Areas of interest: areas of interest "Temple"
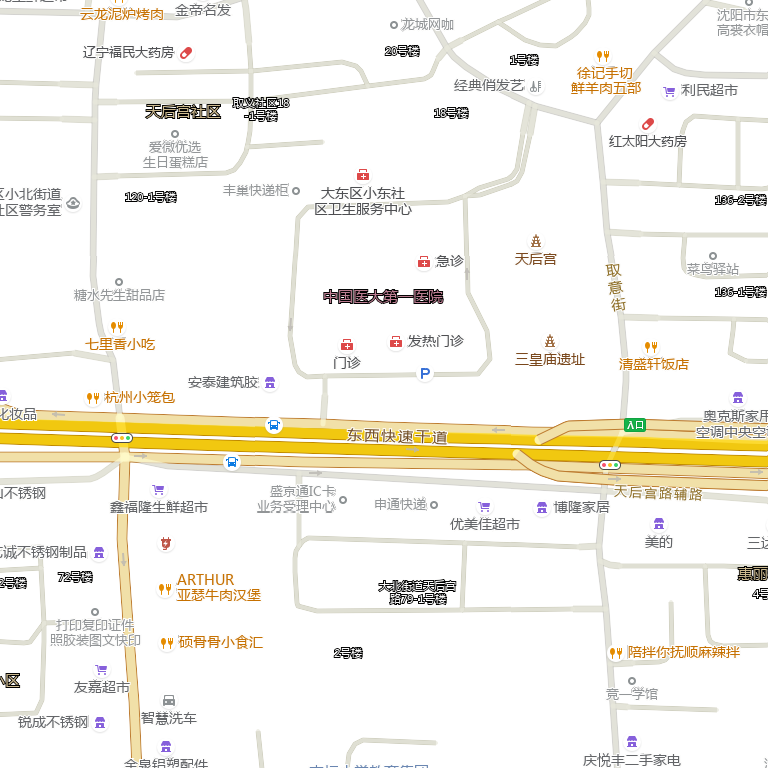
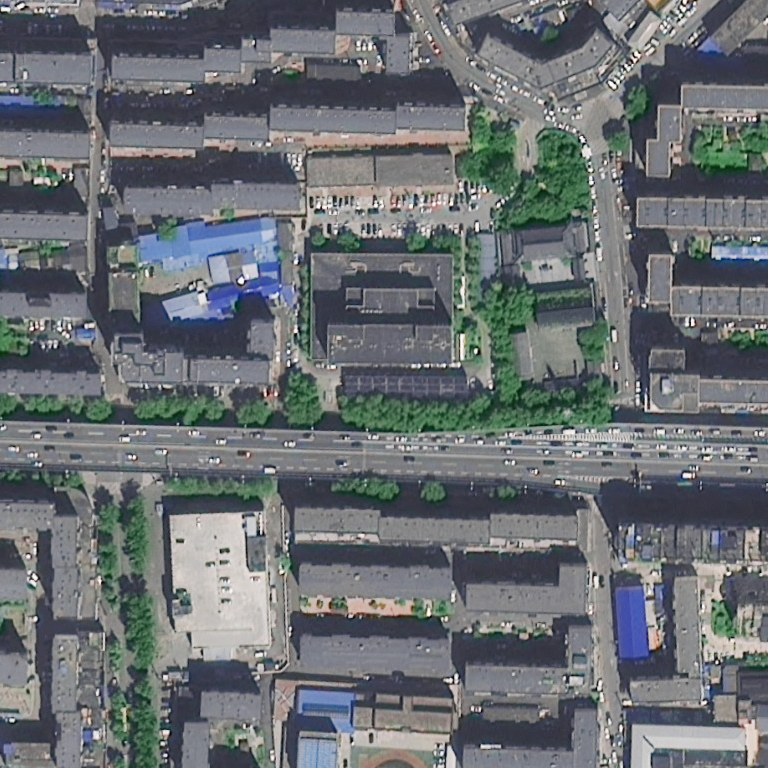